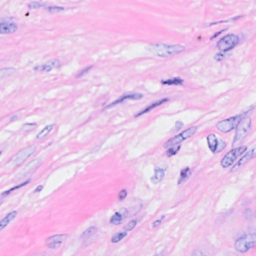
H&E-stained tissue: Breast